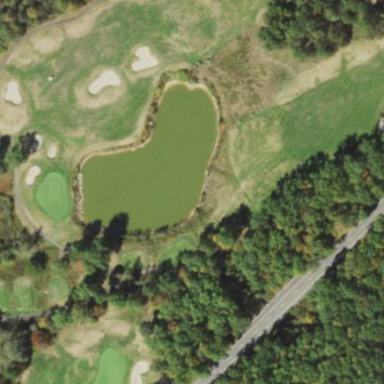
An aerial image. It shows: Water hazard on golf course. The hazard is natural water feature.